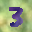
Label: 3